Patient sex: M
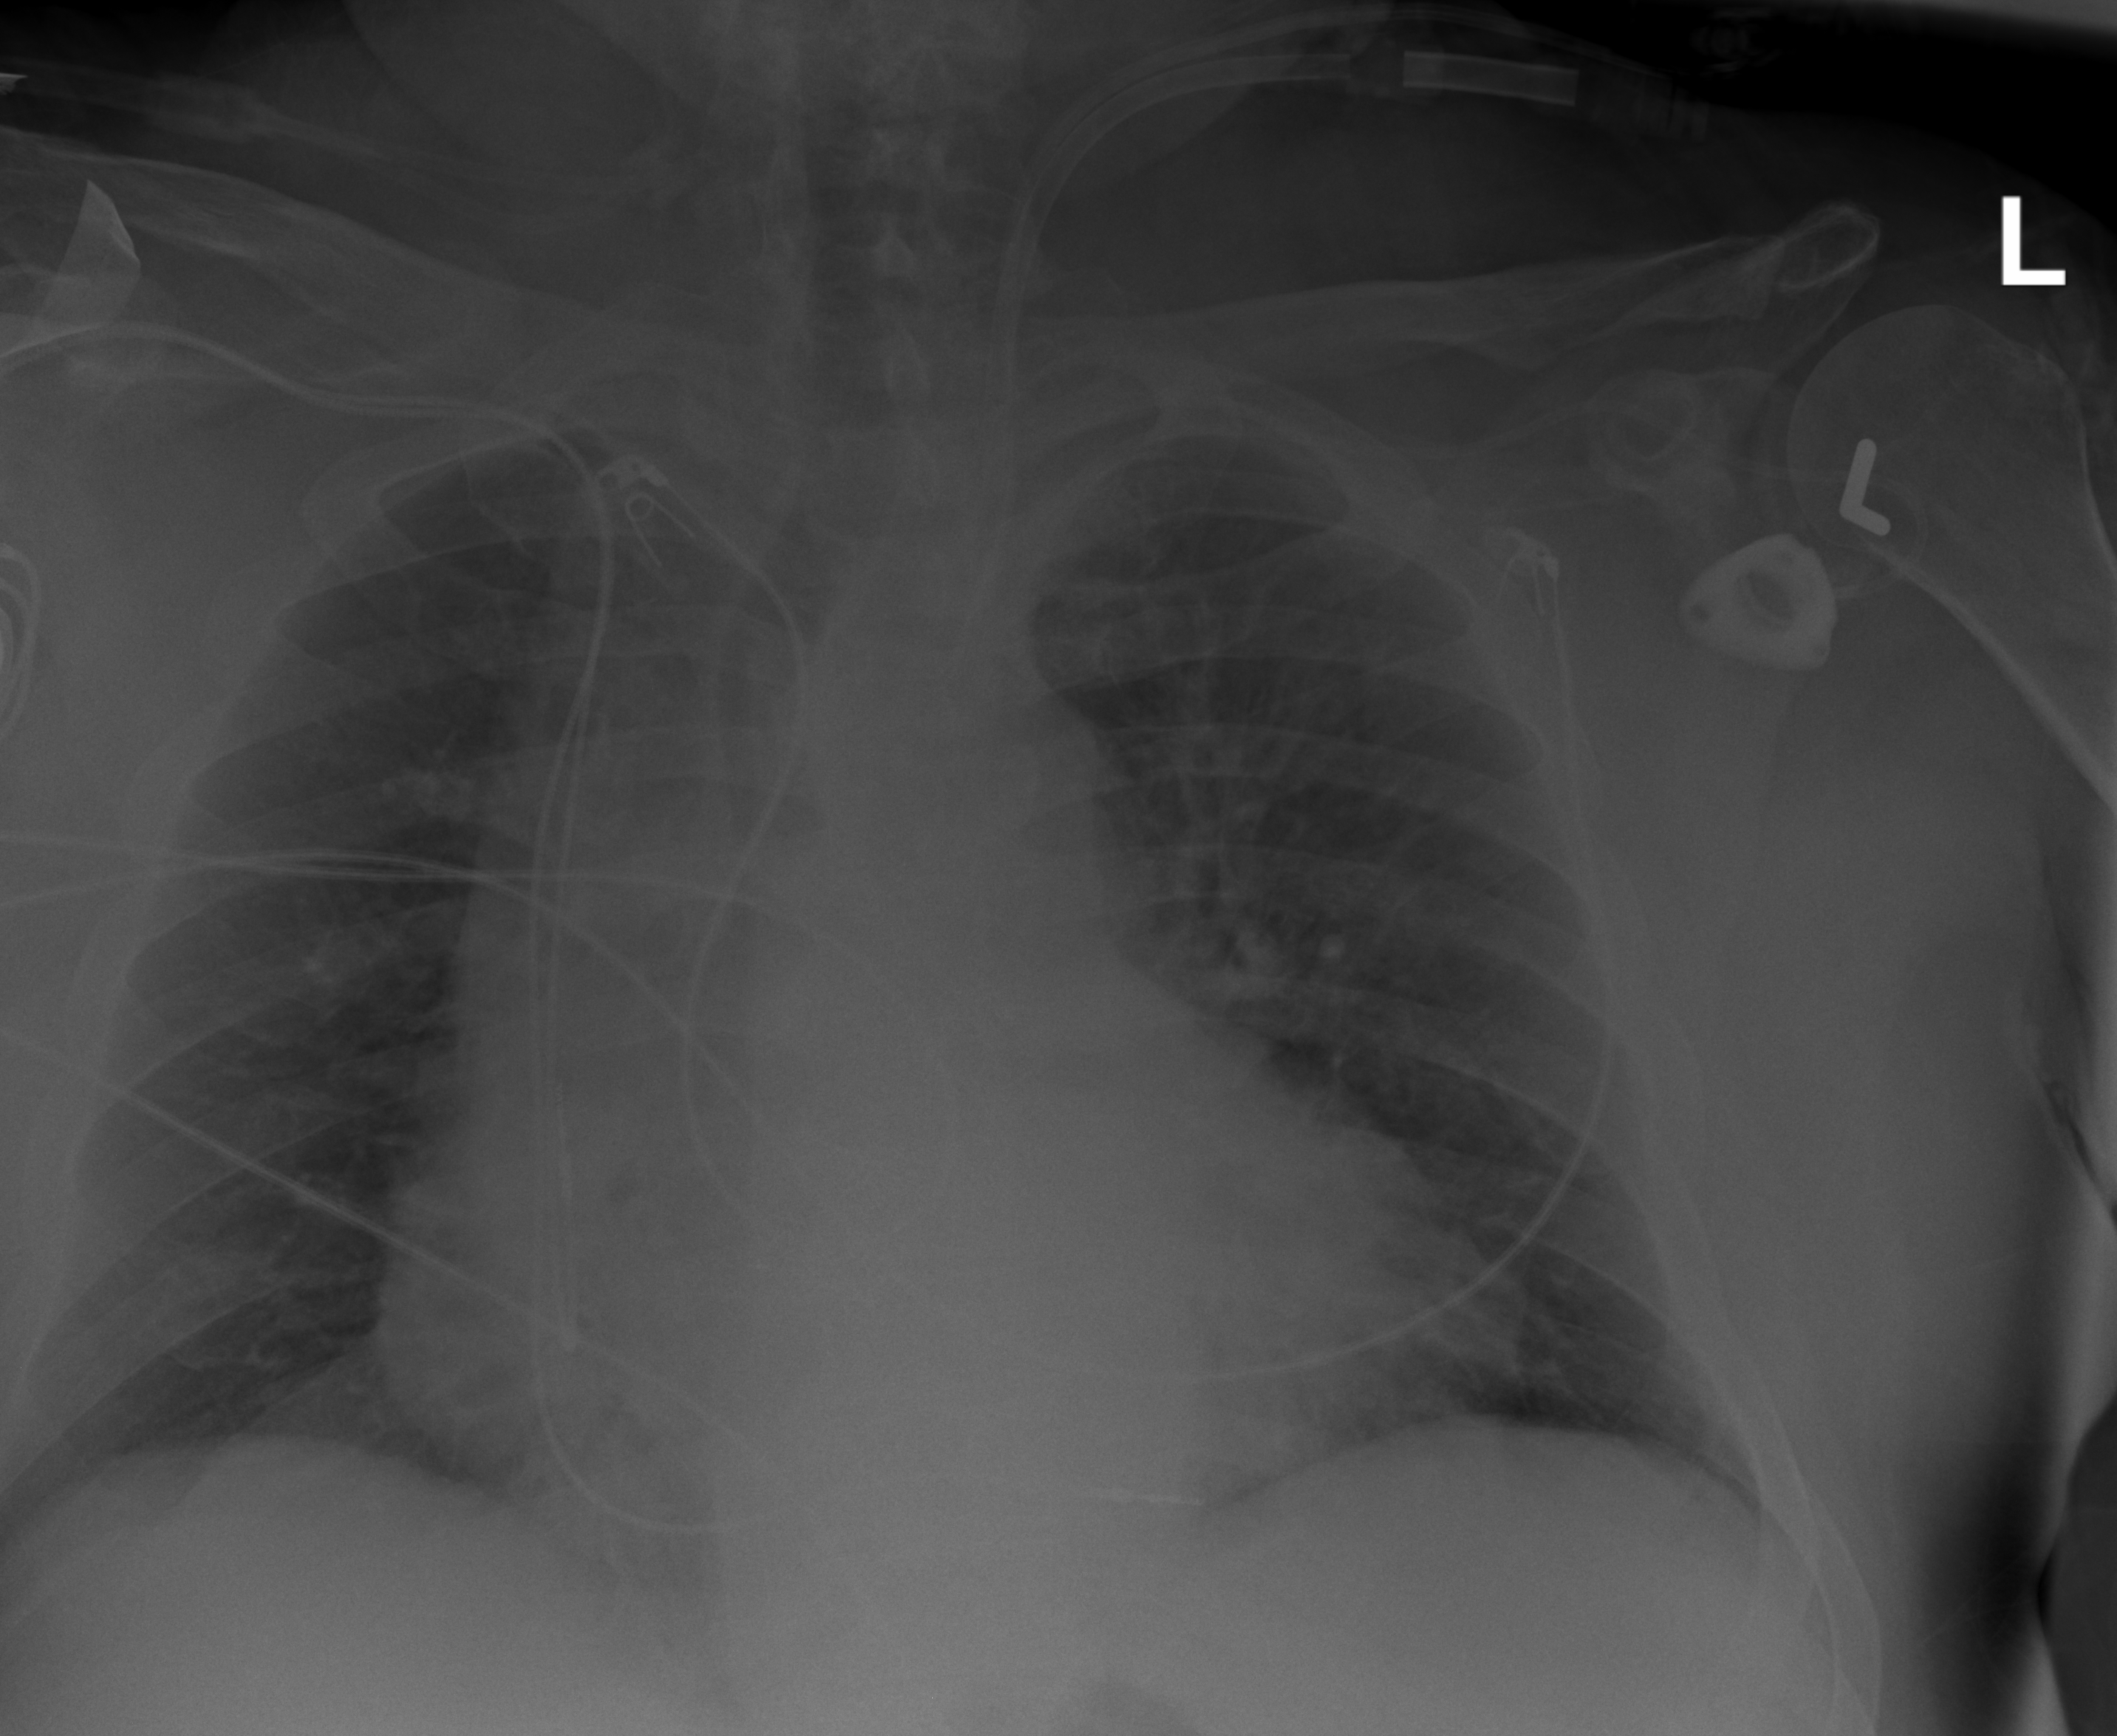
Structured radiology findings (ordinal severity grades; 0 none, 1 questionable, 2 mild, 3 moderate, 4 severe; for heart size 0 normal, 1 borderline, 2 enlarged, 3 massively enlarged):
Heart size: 2
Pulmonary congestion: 0
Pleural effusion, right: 0
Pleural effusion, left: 0
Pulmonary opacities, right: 0
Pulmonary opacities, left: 0
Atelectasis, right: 0
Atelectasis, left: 0